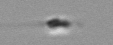
Label: flagellate_morphotype3